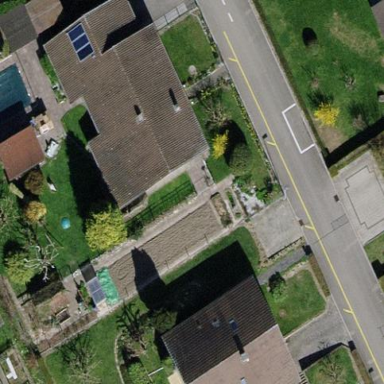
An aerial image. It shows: Detached building with gabled roof.